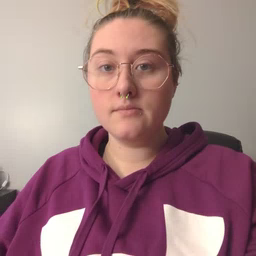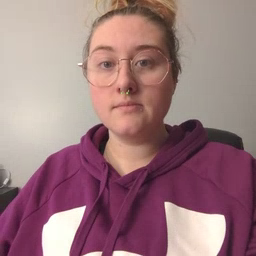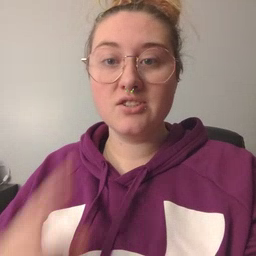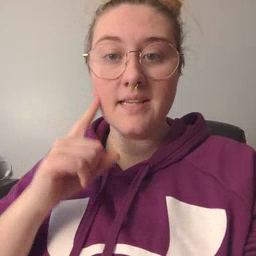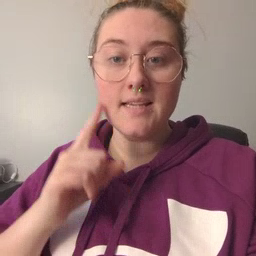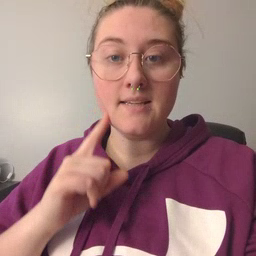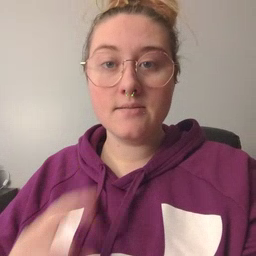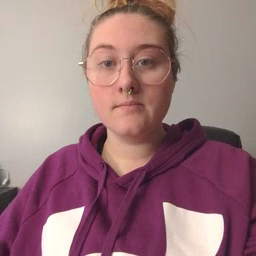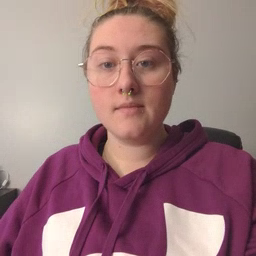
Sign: cheek